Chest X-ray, AP view. Patient: 39 years old, sex F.
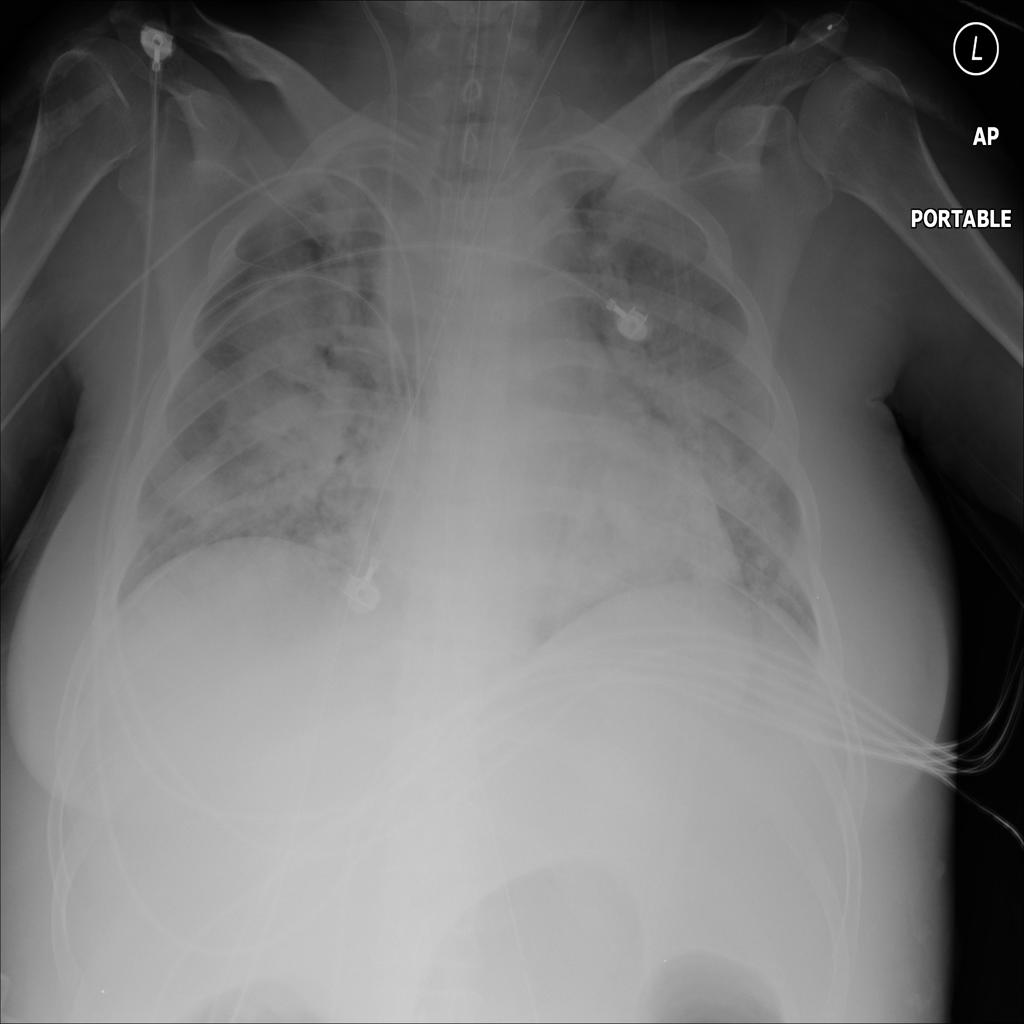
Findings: Infiltration